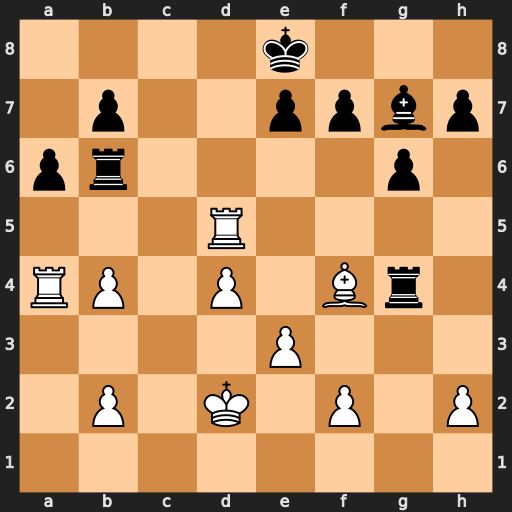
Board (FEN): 4k3/1p2ppbp/pr4p1/3R4/RP1P1Br1/4P3/1P1K1P1P/8
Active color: w
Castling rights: -
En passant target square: -
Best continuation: Bc7 Rd6 Bxd6